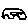
Label: car